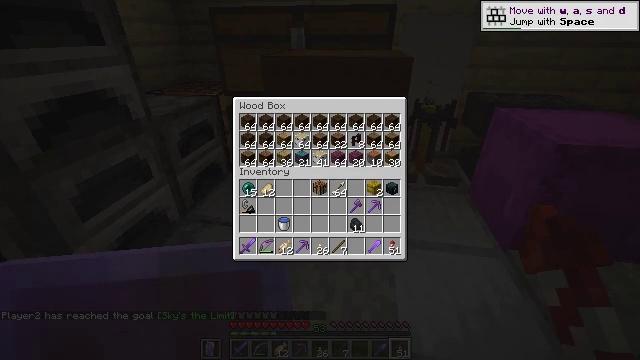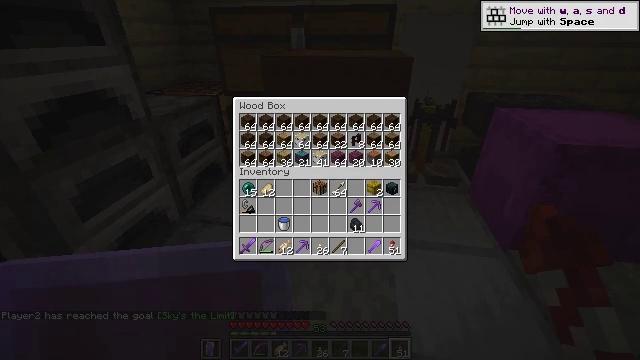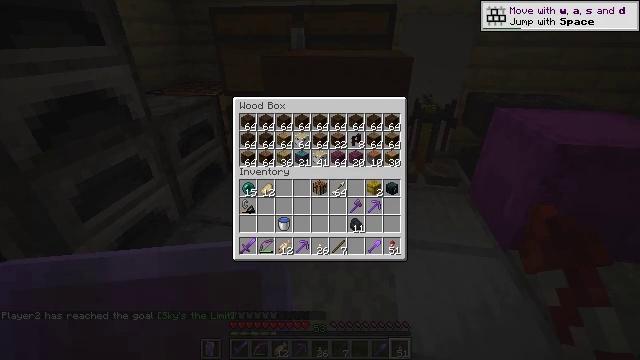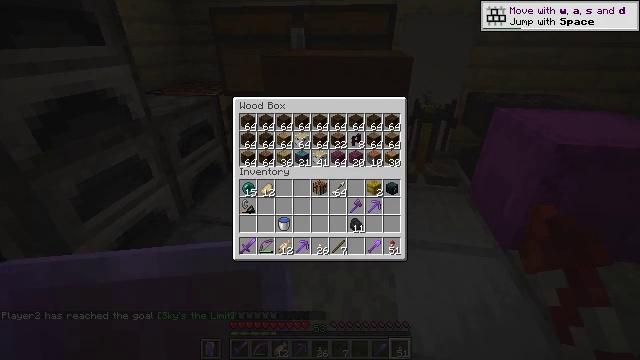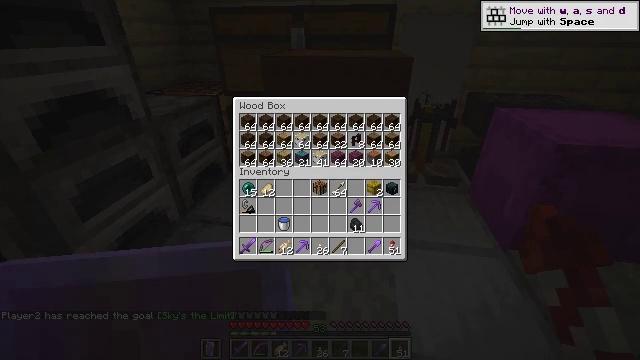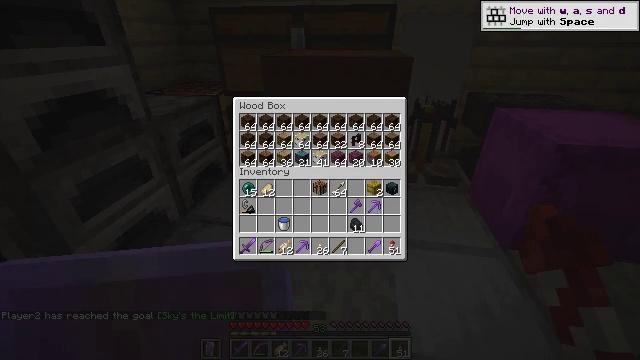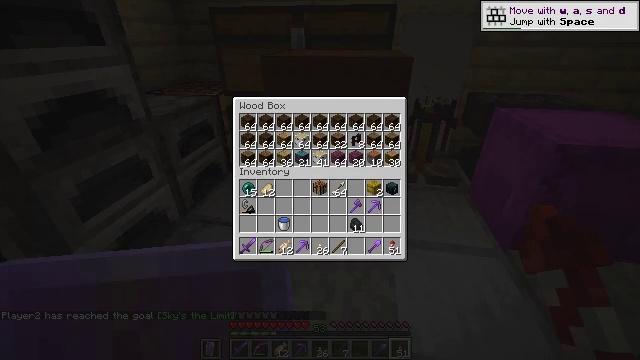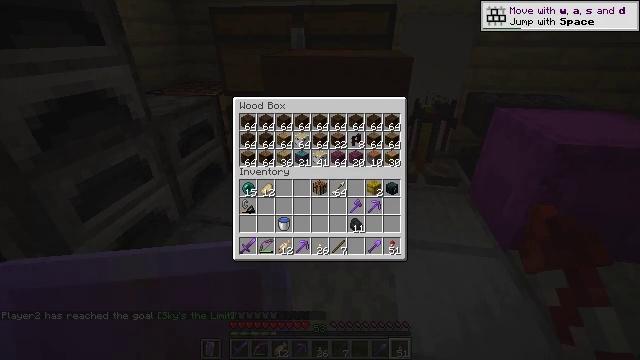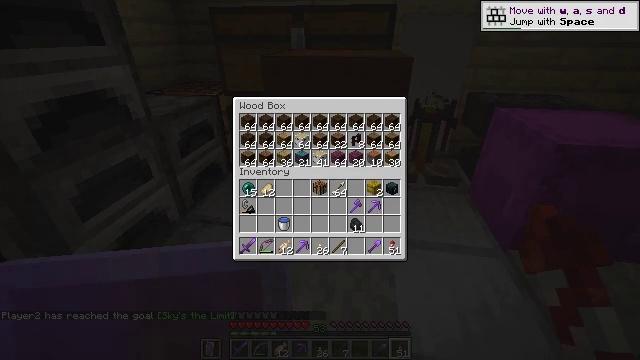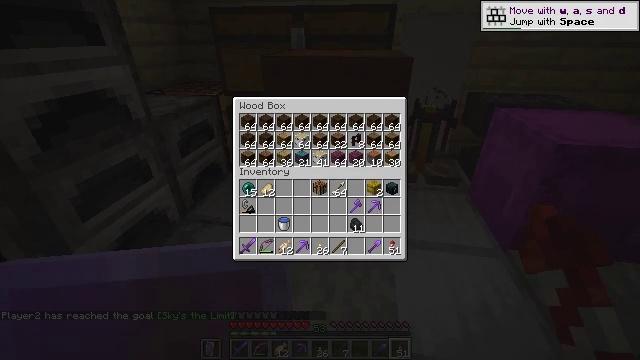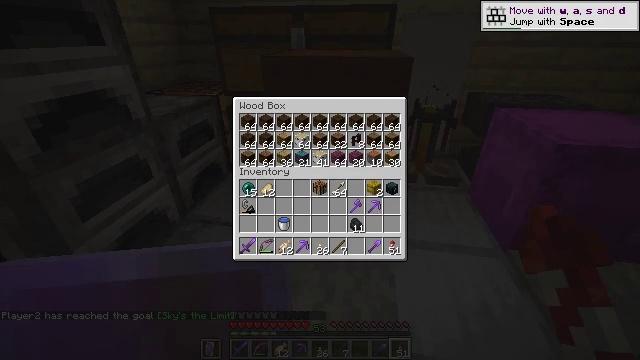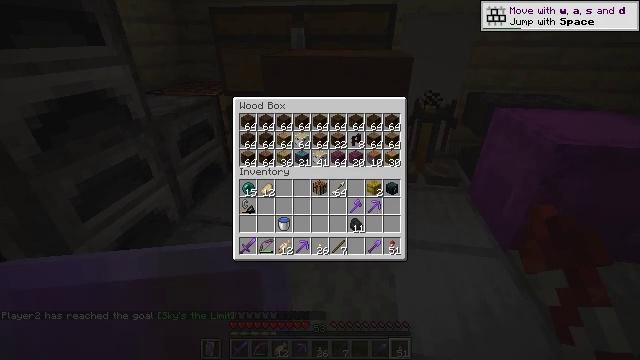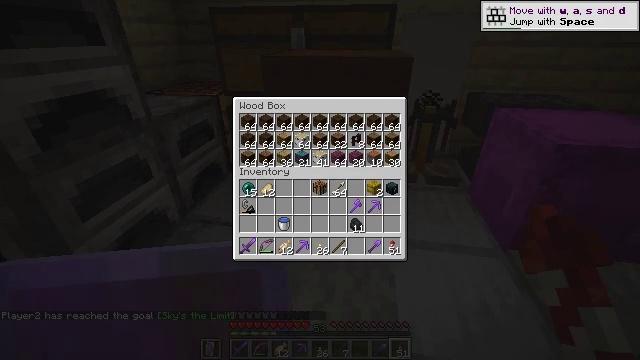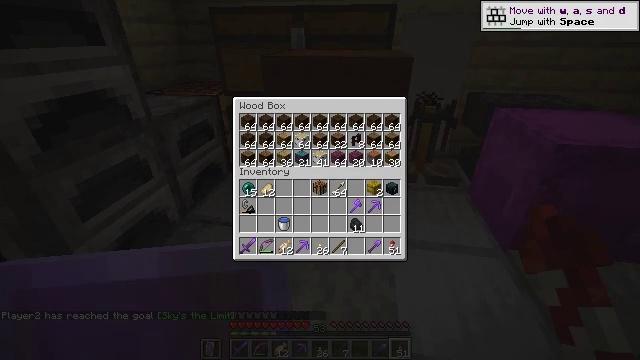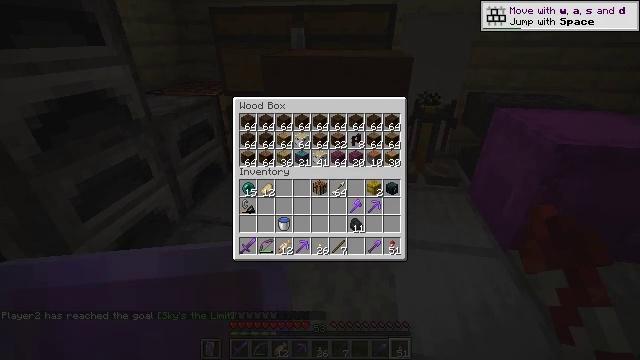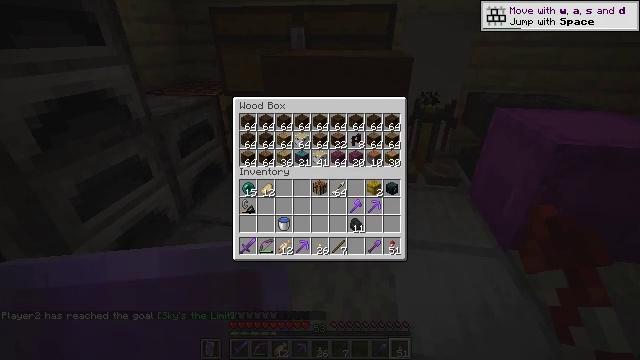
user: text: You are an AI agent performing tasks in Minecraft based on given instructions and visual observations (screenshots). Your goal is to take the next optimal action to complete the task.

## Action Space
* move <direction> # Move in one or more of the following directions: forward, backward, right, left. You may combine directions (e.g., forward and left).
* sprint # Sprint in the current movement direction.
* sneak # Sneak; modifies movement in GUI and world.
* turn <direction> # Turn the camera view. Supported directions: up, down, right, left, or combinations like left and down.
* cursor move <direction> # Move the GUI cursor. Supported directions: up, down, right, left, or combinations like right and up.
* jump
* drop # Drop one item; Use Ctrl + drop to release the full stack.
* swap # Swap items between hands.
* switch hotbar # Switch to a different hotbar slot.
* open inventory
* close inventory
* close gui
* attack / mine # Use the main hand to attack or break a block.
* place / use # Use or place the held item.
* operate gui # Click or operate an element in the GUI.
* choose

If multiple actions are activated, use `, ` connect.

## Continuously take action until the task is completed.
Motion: motion action
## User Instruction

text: Break the vines.
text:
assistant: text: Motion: no_op
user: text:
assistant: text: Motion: no_op
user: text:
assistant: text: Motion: no_op
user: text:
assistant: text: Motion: no_op
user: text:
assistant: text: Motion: no_op
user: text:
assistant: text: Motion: no_op
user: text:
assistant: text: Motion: no_op
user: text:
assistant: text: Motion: no_op
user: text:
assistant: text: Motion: no_op
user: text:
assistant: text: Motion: no_op
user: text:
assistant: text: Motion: no_op
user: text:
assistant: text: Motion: no_op
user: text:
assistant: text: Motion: no_op
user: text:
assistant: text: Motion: no_op
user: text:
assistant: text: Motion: no_op
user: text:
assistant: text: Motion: no_op
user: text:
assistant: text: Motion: no_op
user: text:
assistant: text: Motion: no_op
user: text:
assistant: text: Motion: no_op
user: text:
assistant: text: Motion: no_op
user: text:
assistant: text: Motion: no_op
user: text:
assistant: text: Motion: no_op
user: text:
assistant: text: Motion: turn left
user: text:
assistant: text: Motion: turn left and down
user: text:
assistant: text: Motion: no_op
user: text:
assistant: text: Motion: no_op
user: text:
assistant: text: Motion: no_op
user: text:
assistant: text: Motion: no_op
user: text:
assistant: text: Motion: no_op
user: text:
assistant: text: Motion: no_op